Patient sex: M
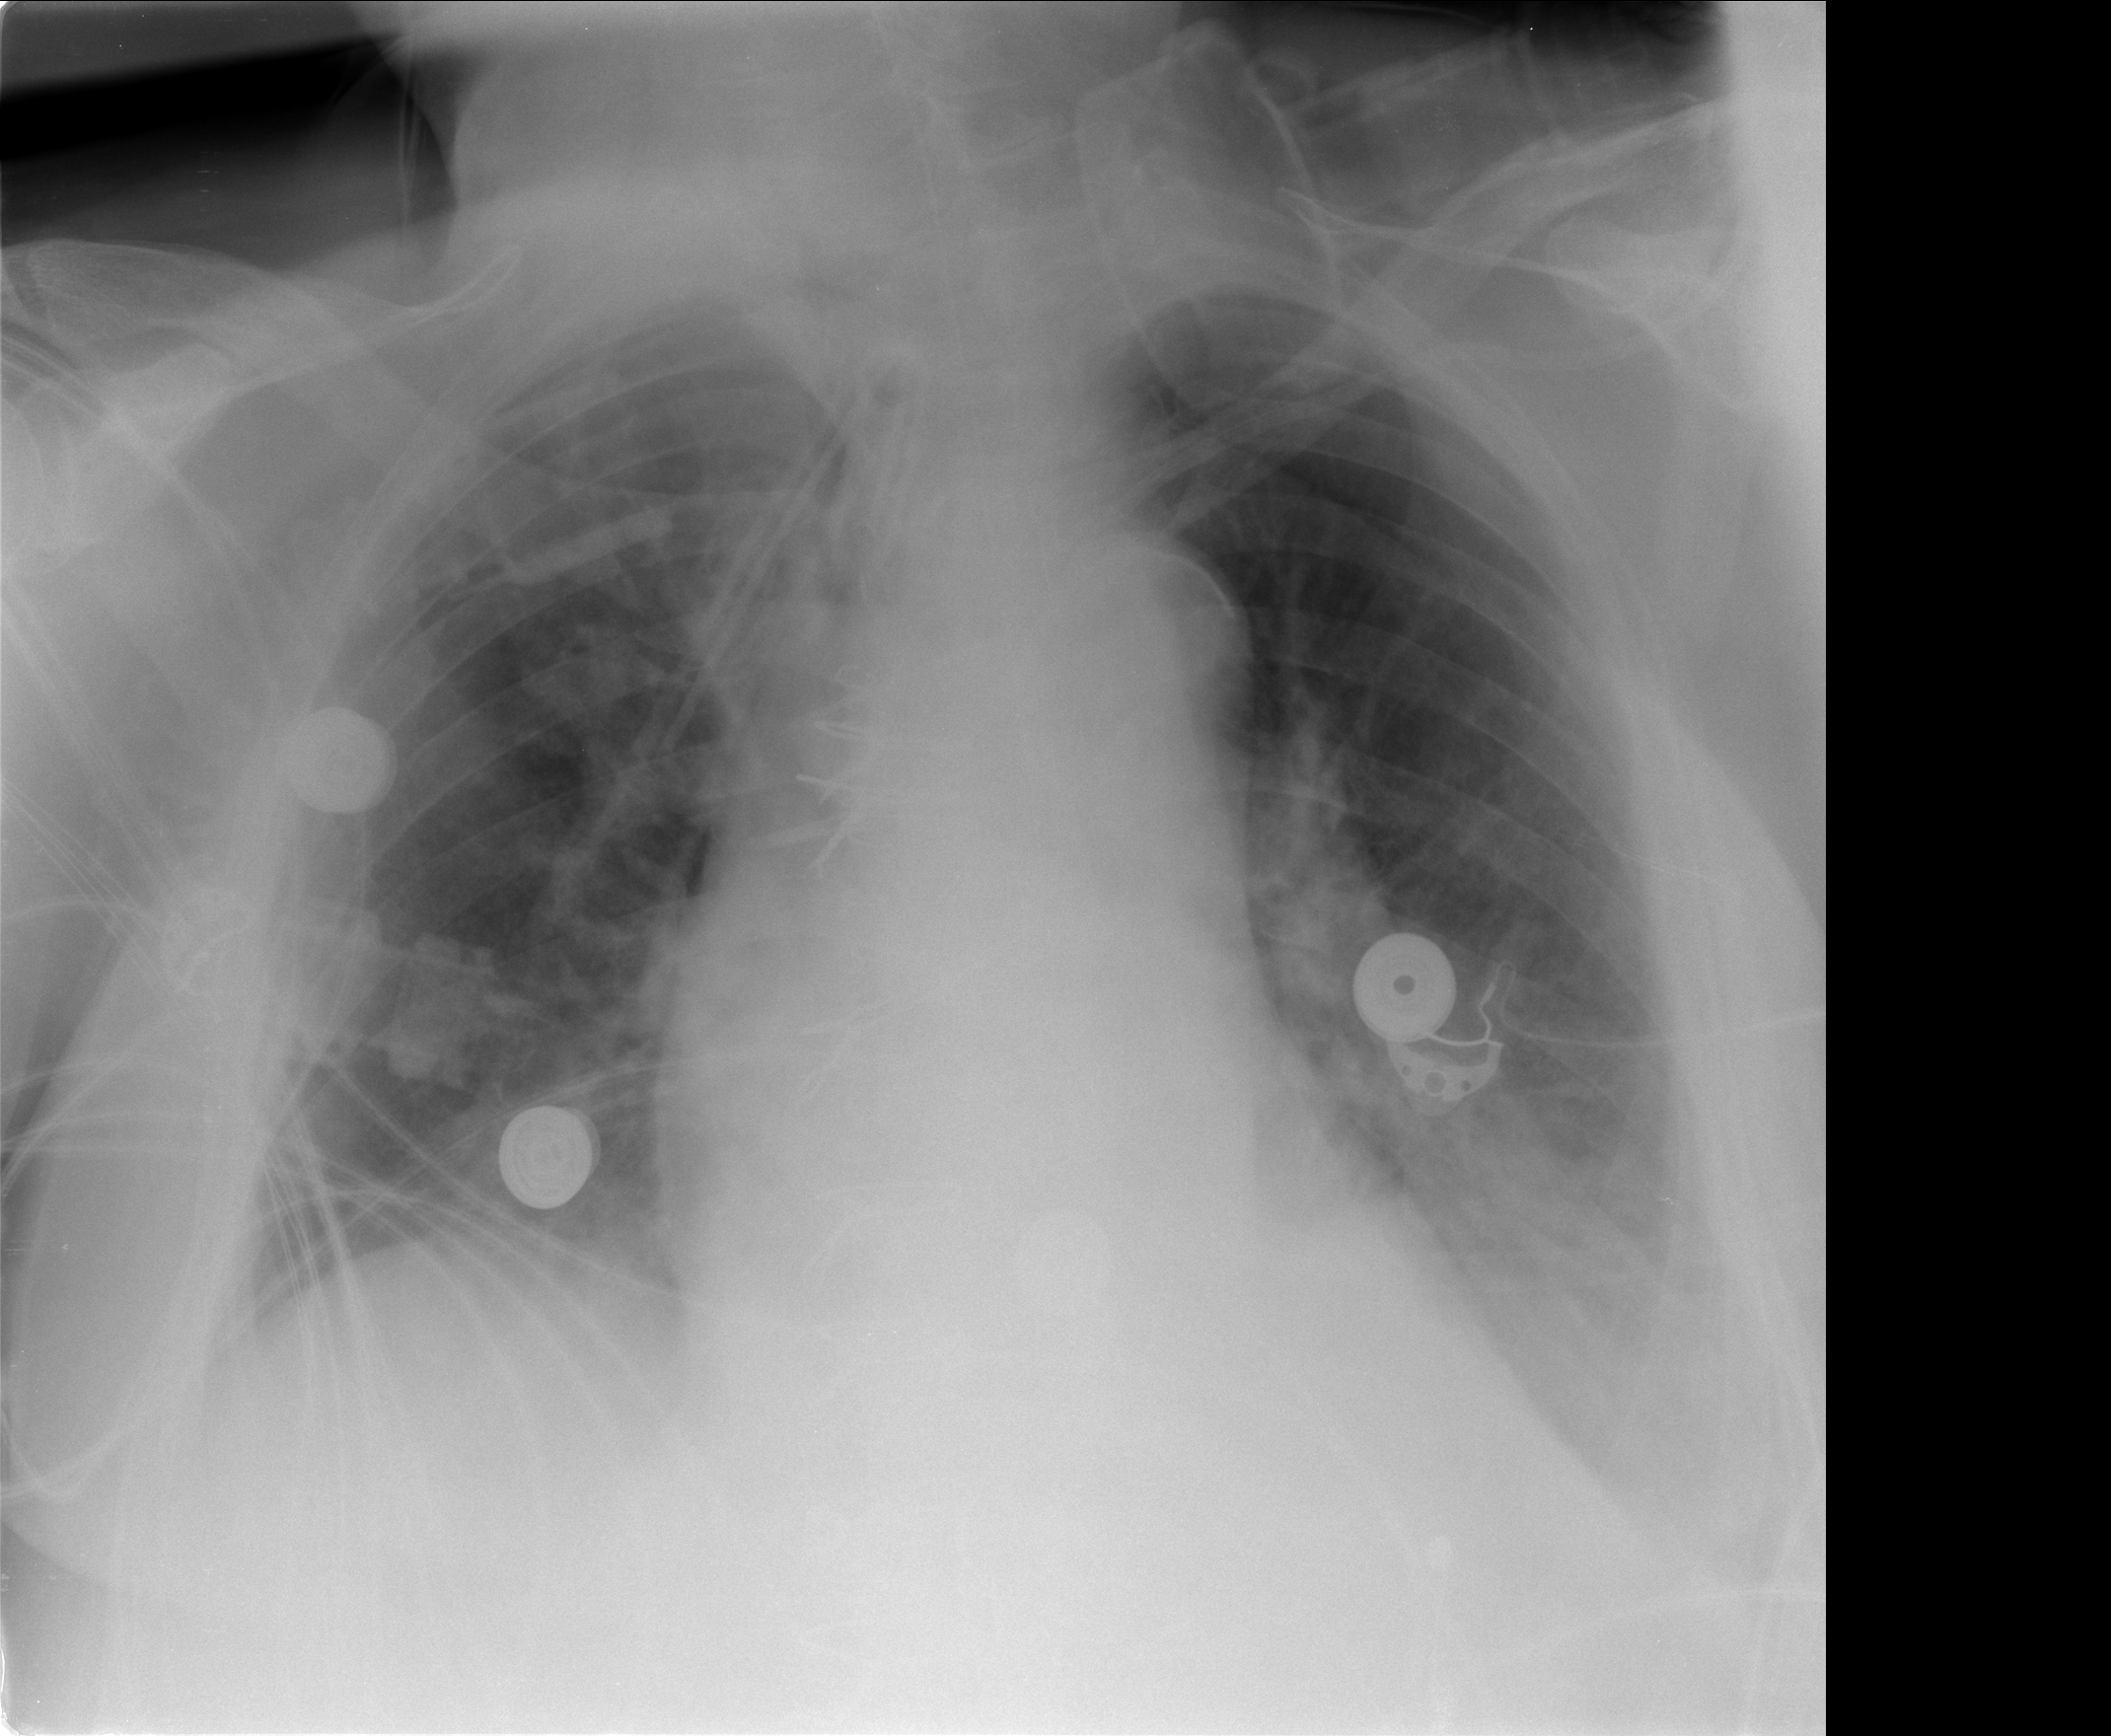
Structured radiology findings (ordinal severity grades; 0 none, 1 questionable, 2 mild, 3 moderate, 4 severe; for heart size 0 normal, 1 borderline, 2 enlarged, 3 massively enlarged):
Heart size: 2
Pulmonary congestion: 2
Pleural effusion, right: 0
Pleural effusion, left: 3
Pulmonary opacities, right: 2
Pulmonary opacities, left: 3
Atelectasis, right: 2
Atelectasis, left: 2